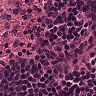
Metastatic tissue present: no